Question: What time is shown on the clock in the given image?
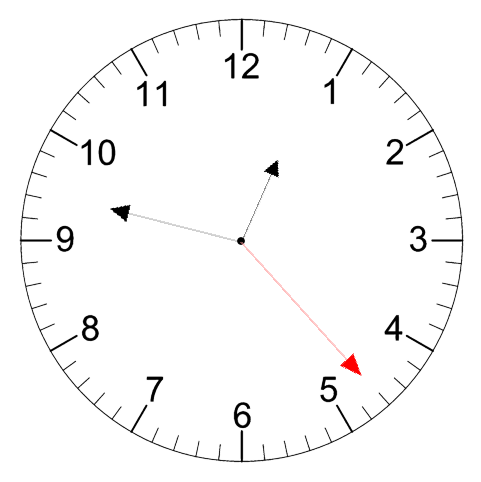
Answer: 12:47:23